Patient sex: M
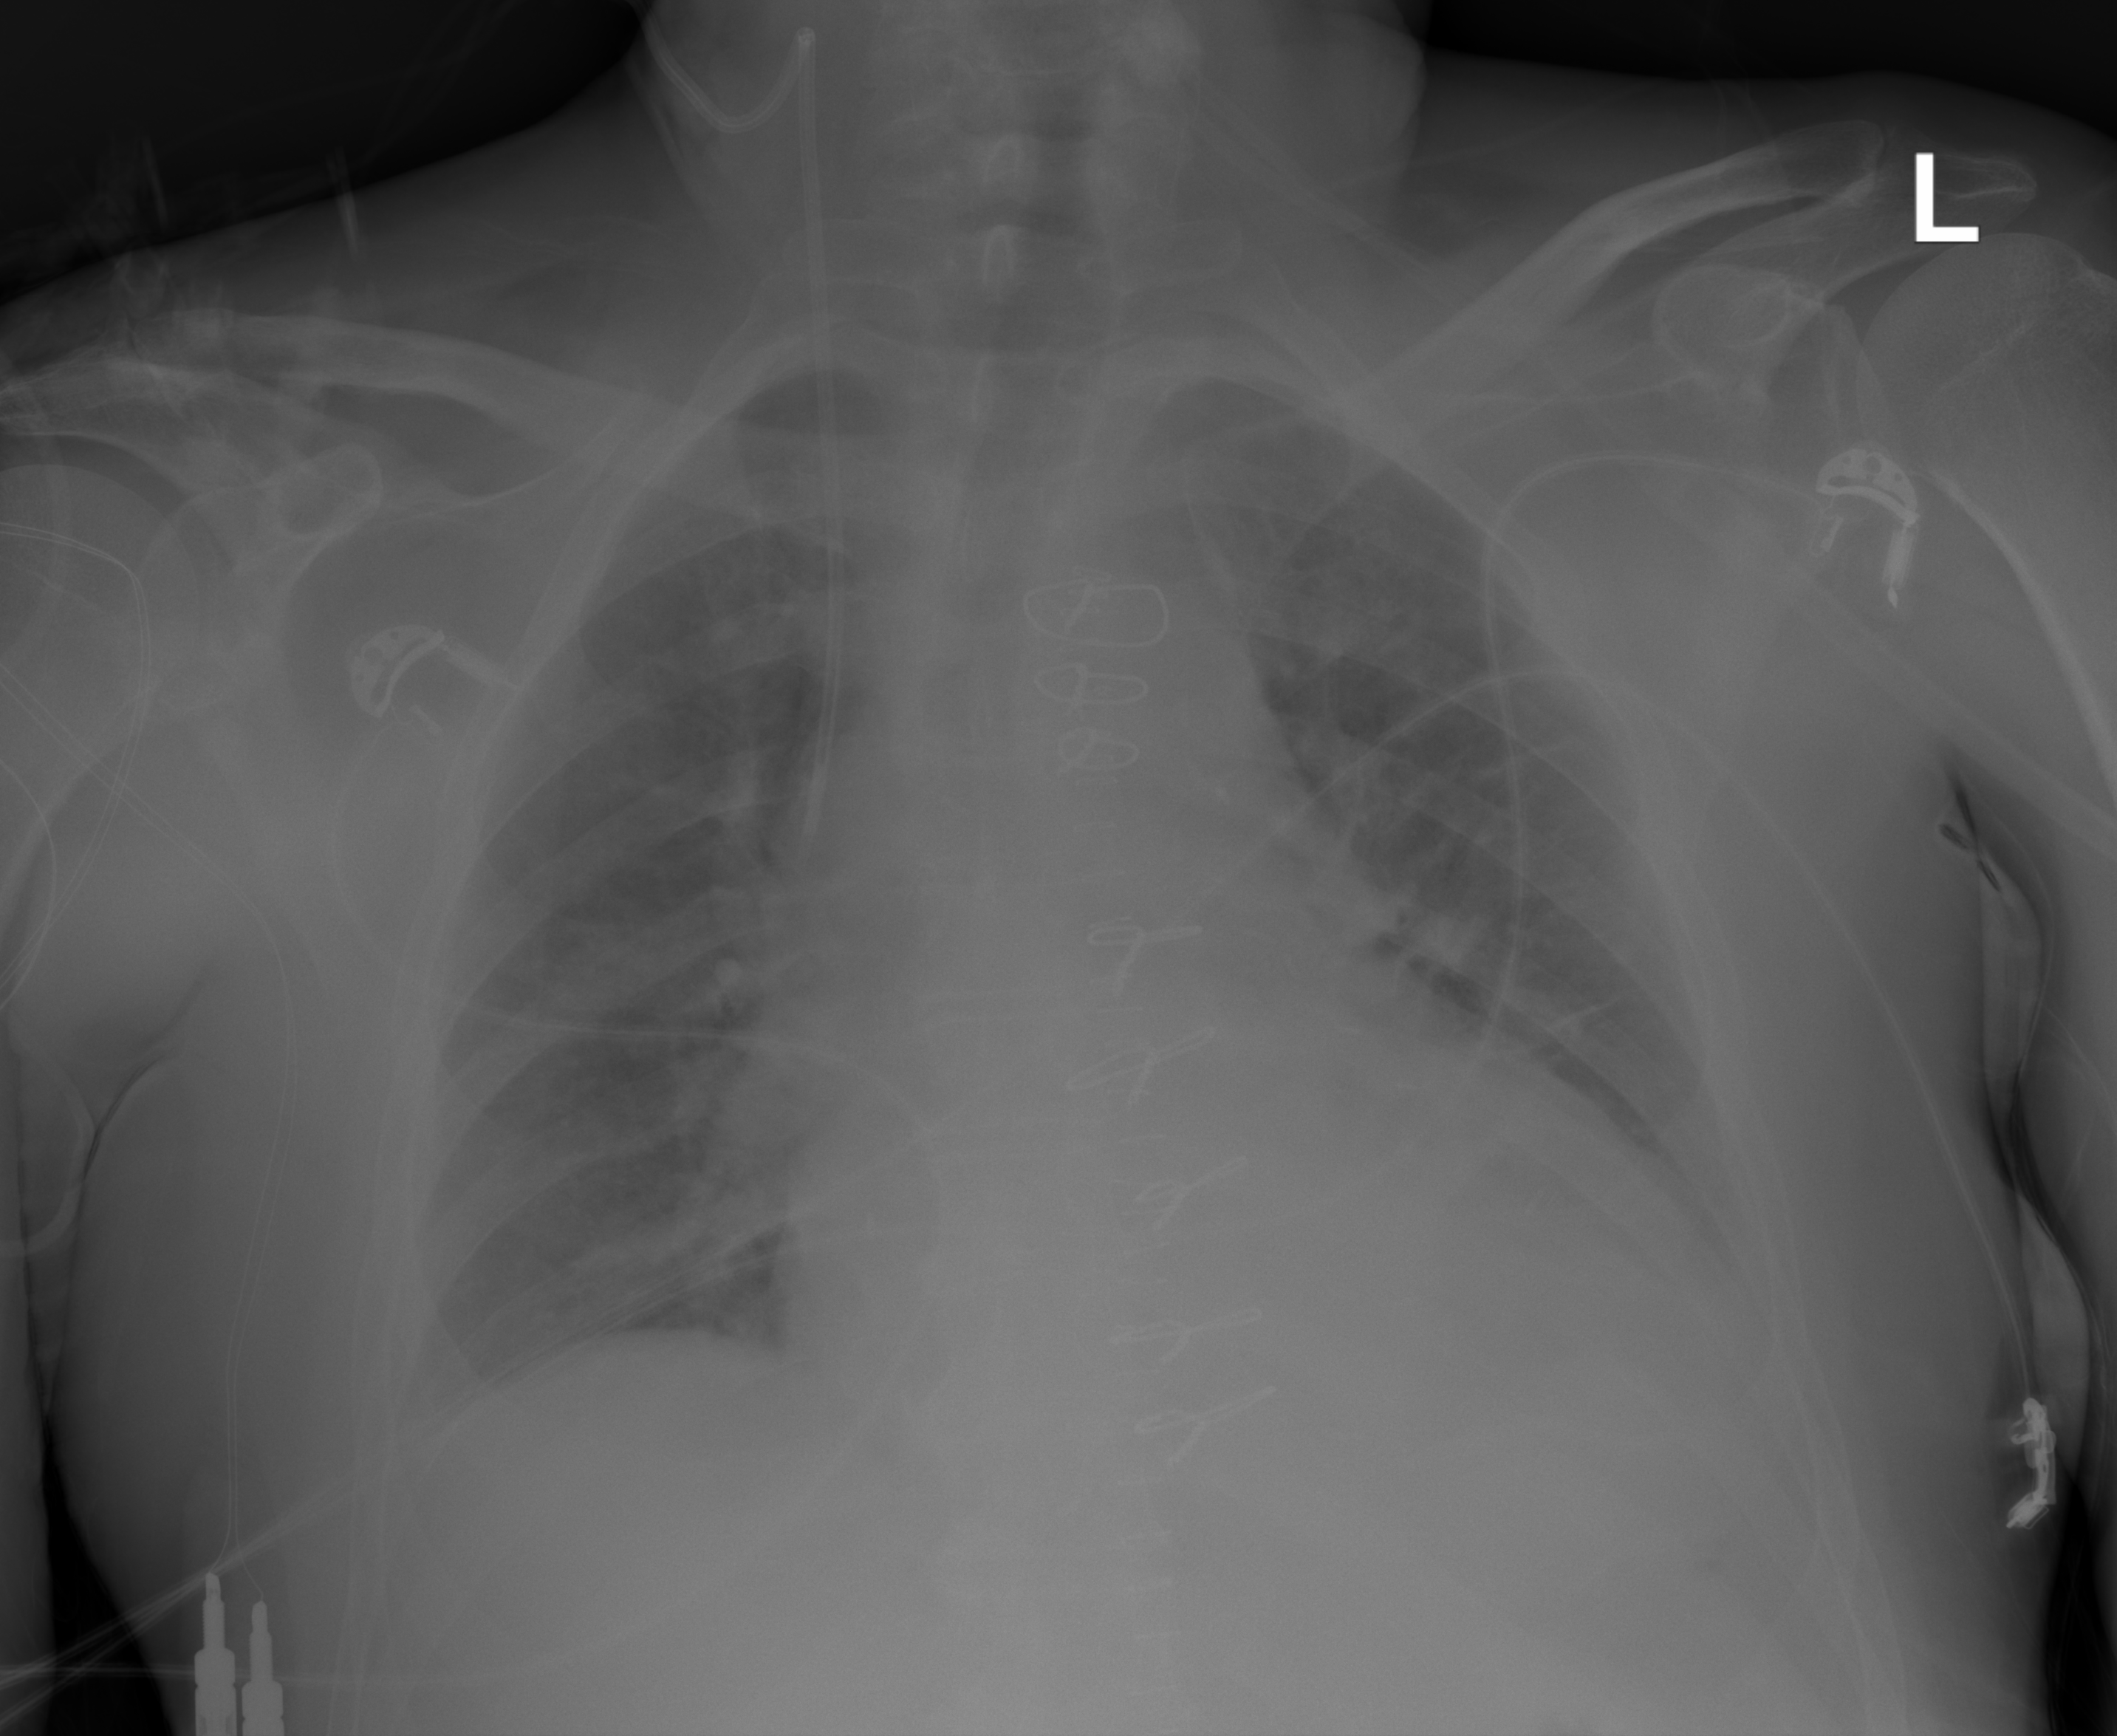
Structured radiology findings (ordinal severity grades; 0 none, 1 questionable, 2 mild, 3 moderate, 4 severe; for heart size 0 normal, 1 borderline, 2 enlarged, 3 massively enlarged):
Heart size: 2
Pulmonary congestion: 2
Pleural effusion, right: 1
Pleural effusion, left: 2
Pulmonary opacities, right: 0
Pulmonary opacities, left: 0
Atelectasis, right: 0
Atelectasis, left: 2